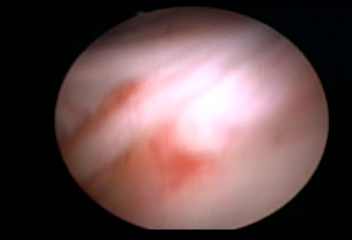
Modality: WLC
Class: Normal mucosa
Bladder cancer association: No